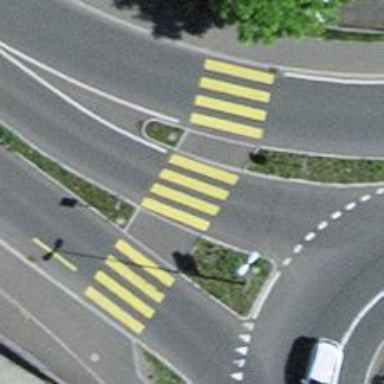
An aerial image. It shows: Marked zebra crossing with island.